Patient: sex F, age 26
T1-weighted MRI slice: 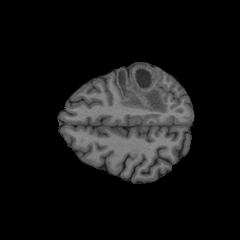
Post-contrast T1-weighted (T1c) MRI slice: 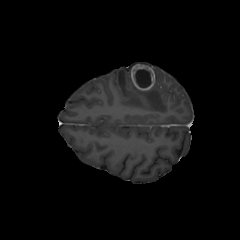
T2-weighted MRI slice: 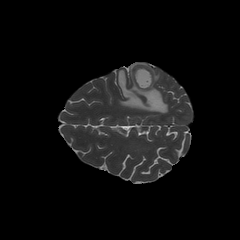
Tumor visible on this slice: yes
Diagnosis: Glioblastoma, IDH-wildtype
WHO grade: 4